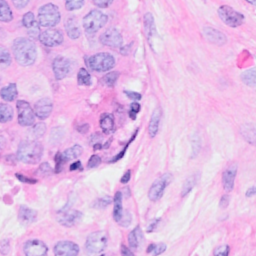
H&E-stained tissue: Breast